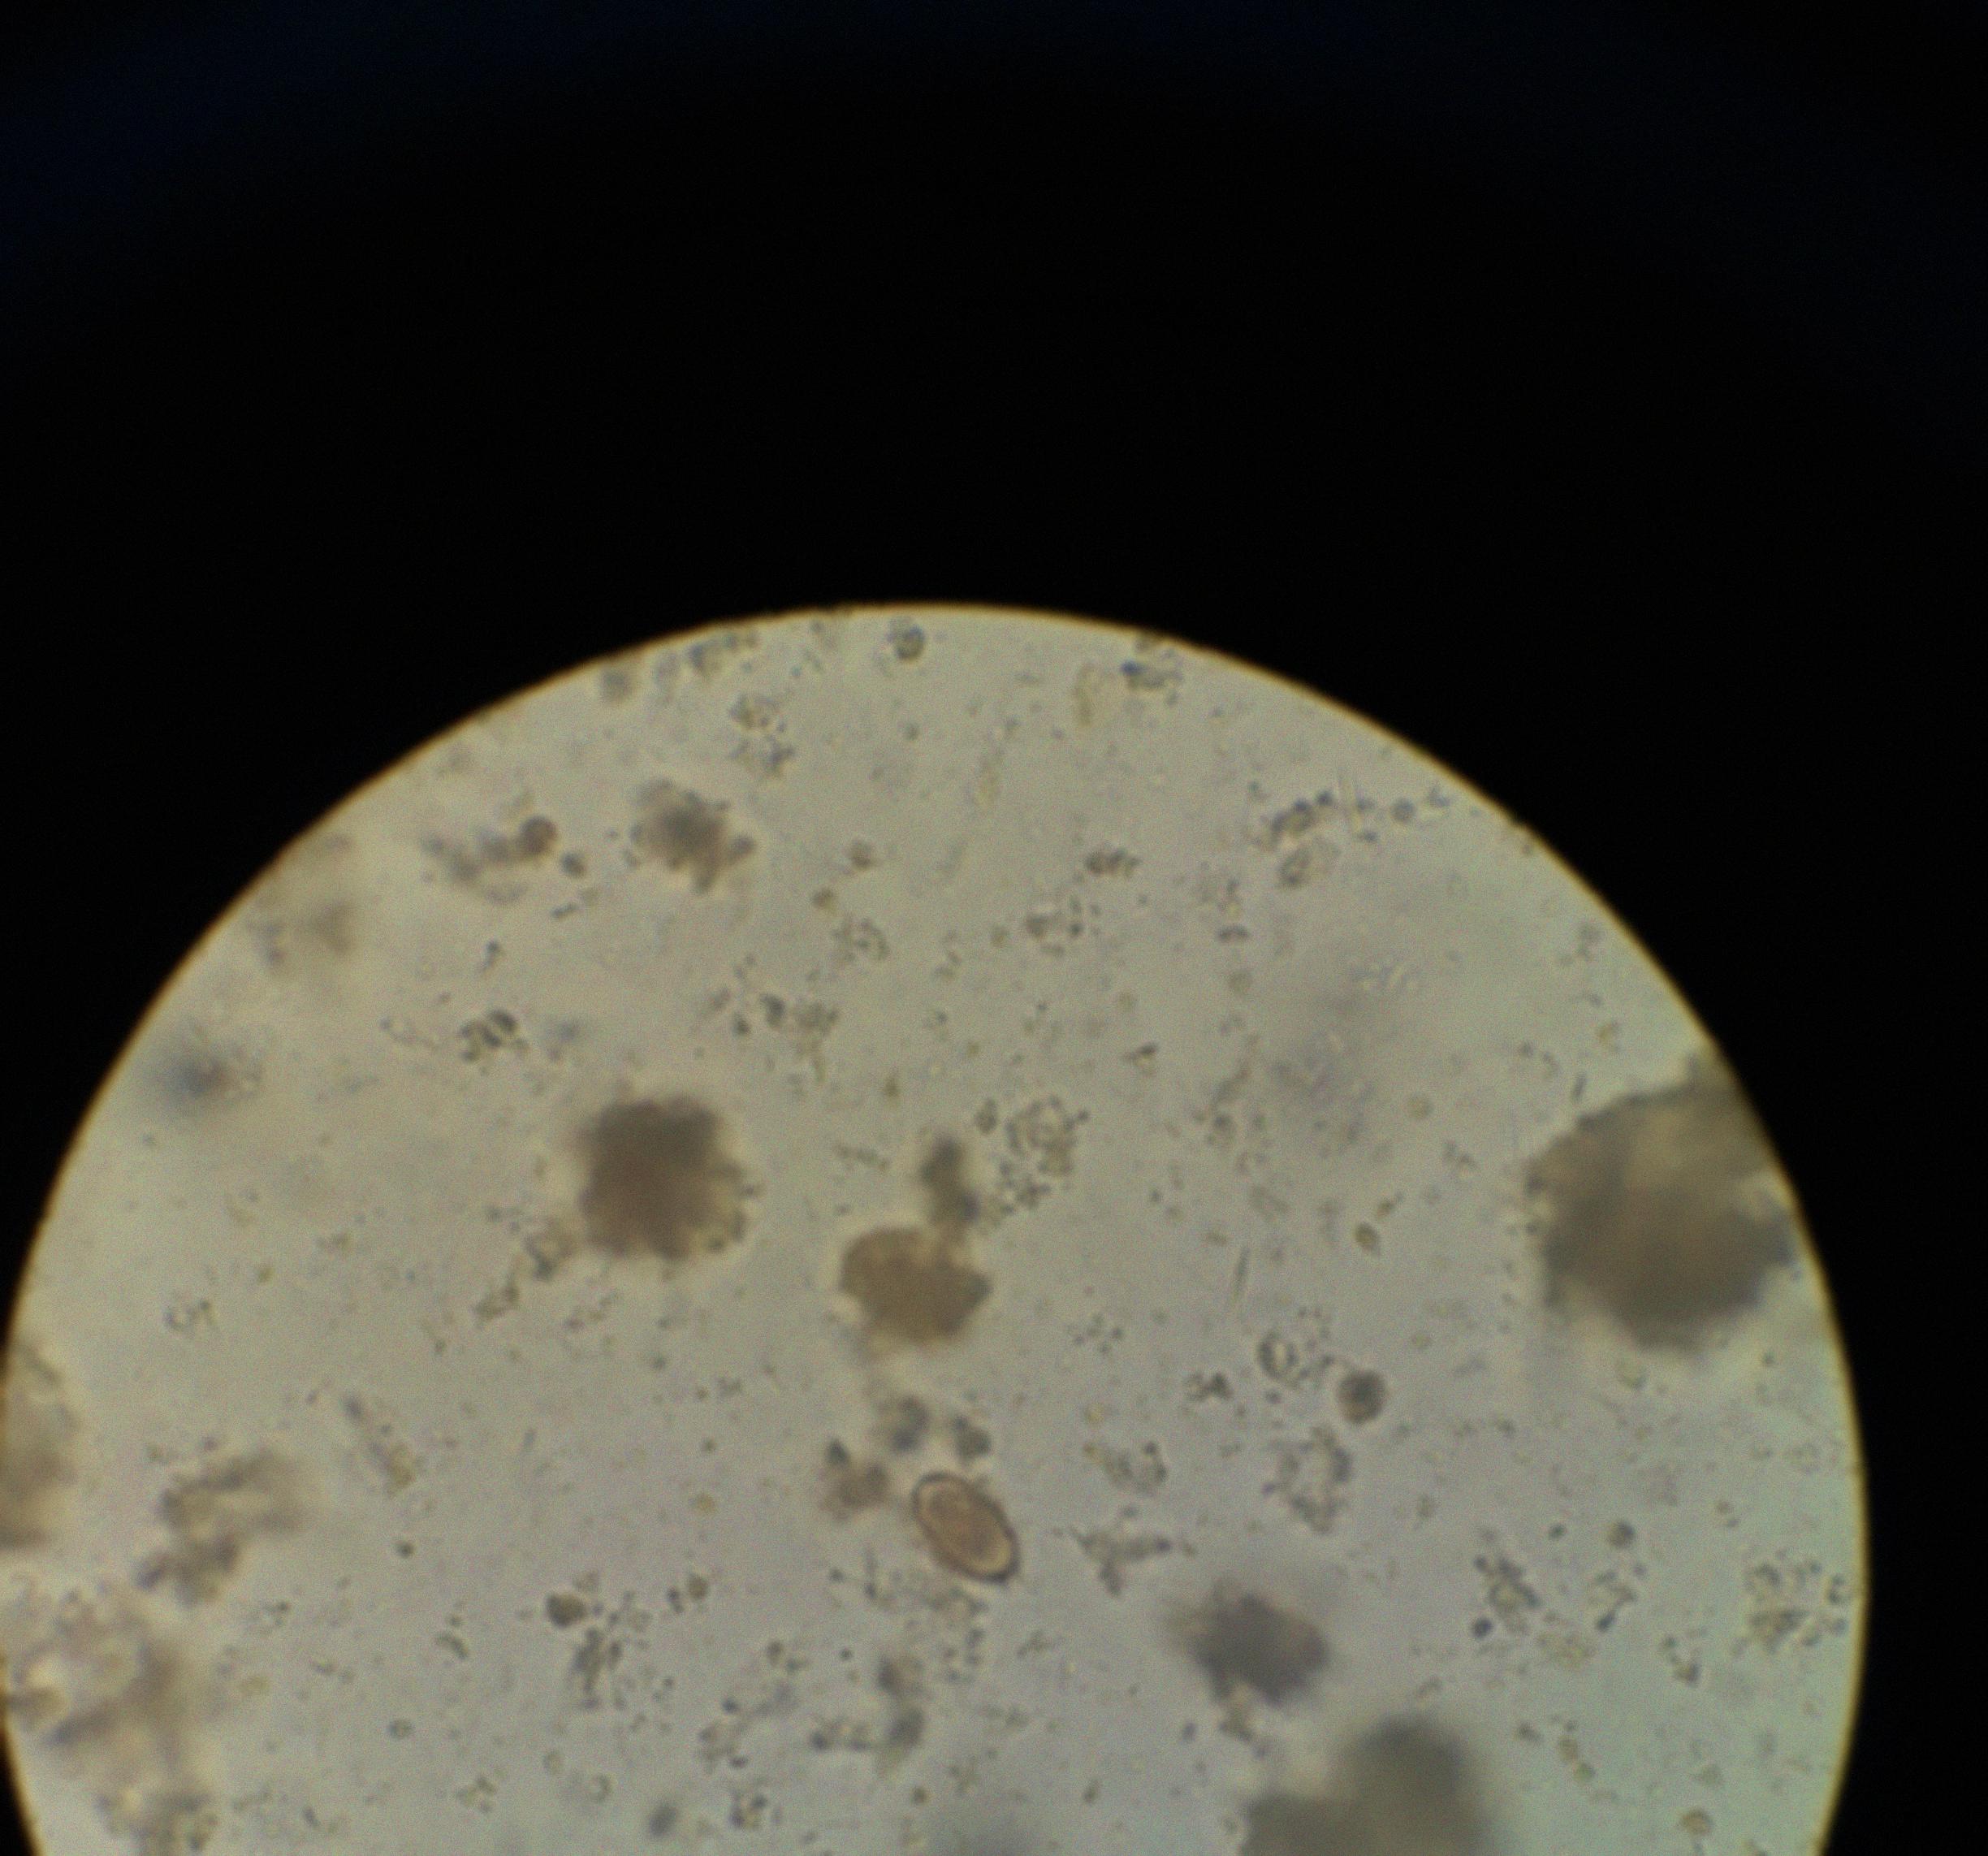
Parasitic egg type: Capillaria philippinensis